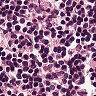
Metastatic tissue present: no